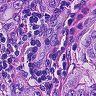
Metastatic tissue present: yes